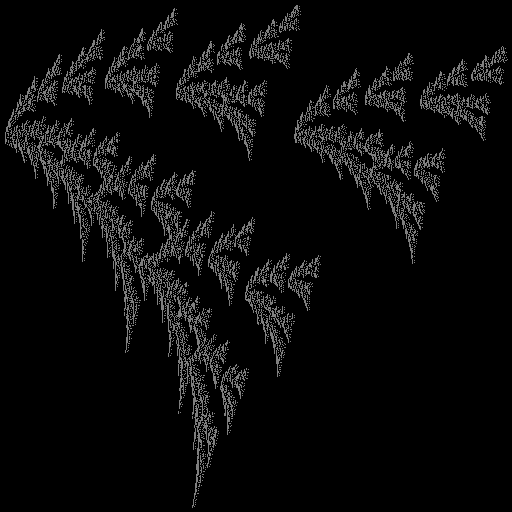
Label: watersprite